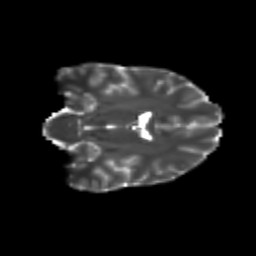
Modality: T2w
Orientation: coronal
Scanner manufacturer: siemens
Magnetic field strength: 3 T
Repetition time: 9.2 s
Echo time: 0.084 s